Question: I have 3 textViews I'm attempting to populate using JSON - I am able to get the data into the textViews but for some reason I get incorrect data (I'm attempting to use the values for name, content and published in the JSON response below.) I also noticed the same data is repeated over and over when I should have a list of unique comments. I'm not sure exactly what I've done wrong but any suggestions are appreciated.
## JAVA:
'''
@Override
protected void onCreate(Bundle savedInstanceState) {
super.onCreate(savedInstanceState);
setContentView(R.layout.player);
String title = getIntent().getStringExtra("title");
String uploader = getIntent().getStringExtra("uploader");
String viewCount = getIntent().getStringExtra("viewCount");
TextView titleTv = (TextView) findViewById(R.id.titleTv);
TextView uploaderTv = (TextView) findViewById(R.id.uploaderTv);
TextView viewCountTv = (TextView) findViewById(R.id.viewCountTv);
titleTv.setText(title);
uploaderTv.setText("by" + uploader + " |");
viewCountTv.setText(viewCount + " views");
YouTubePlayerView youTubePlayerView = (YouTubePlayerView) findViewById(R.id.youtubeplayerview);
youTubePlayerView.initialize(API_KEY, this);
ListView lv = (ListView) findViewById(R.id.list);
CustomAdapter cus = new CustomAdapter(Player.this, list);
lv.setAdapter(cus);
Handler handler = new Handler(new Handler.Callback() {
@Override
public boolean handleMessage(Message msg) {
return false;
}
});
GetYouTubeUserCommentsTask task = new GetYouTubeUserCommentsTask(
handler, viewCount);
task.execute();
}
@Override
public void onInitializationFailure(Provider provider,
YouTubeInitializationResult result) {
Toast.makeText(getApplicationContext(), "onInitializationFailure()",
Toast.LENGTH_LONG).show();
}
@Override
public void onInitializationSuccess(Provider provider,
YouTubePlayer player, boolean wasRestored) {
if (!wasRestored) {
String video_id = getIntent().getStringExtra("id");
player.loadVideo(video_id);
}
}
public final class GetYouTubeUserCommentsTask extends
AsyncTask<Void, Void, Void> {
public static final String LIBRARY = "CommentsLibrary";
private final Handler replyTo;
private final String username;
String video_id = getIntent().getStringExtra("id");
public GetYouTubeUserCommentsTask(Handler replyTo, String username) {
this.replyTo = replyTo;
this.username = username;
}
@Override
protected Void doInBackground(Void... arg0) {
try {
HttpClient client = new DefaultHttpClient();
HttpUriRequest request = new HttpGet(
"http://gdata.youtube.com/feeds/api/videos/"
+ video_id
+ "/comments?v=2&alt=json&start-index=1&max-results=50&prettyprint=true");
HttpResponse response = client.execute(request);
String jsonString = StreamUtils.convertToString(response
.getEntity().getContent());
JSONObject json = new JSONObject(jsonString);
JSONArray jsonArray = json.getJSONObject("feed").getJSONArray(
"entry");
List<Comments> comments = new ArrayList<Comments>();
for (int i = 0; i < jsonArray.length(); i++) {
JSONObject jsonObject = jsonArray.getJSONObject(i);
String name = jsonObject.optString("name", "defaultValue");
String content = jsonObject.optString("content",
"defaultValue");
String published = jsonObject.optString("published",
"defaultValue");
list.add(new CommentsLibrary(name, content, published));
}
} catch (ClientProtocolException e) {
Log.e("Feck", e);
} catch (IOException e) {
Log.e("Feck", e);
} catch (JSONException e) {
Log.e("Feck", e);
}
return null;
}
@Override
protected void onPostExecute(Void result) {
}
}
public class CustomAdapter extends BaseAdapter {
LayoutInflater mInflater;
ArrayList<CommentsLibrary> list;
public CustomAdapter(Context context, ArrayList<CommentsLibrary> list) {
mInflater = LayoutInflater.from(context);
this.list = list;
}
@Override
public int getCount() {
// TODO Auto-generated method stub
return list.size();
}
@Override
public Object getItem(int position) {
// TODO Auto-generated method stub
return position;
}
@Override
public long getItemId(int position) {
// TODO Auto-generated method stub
return position;
}
@Override
public View getView(int position, View convertView, ViewGroup parent) {
// TODO Auto-generated method stub
ViewHolder holder;
if (convertView == null) {
convertView = mInflater.inflate(R.layout.list_item, parent,
false);
holder = new ViewHolder();
holder.tv1 = (TextView) convertView
.findViewById(R.id.textView1);
holder.tv2 = (TextView) convertView
.findViewById(R.id.textView2);
holder.tv3 = (TextView) convertView
.findViewById(R.id.textView3);
convertView.setTag(holder);
} else {
holder = (ViewHolder) convertView.getTag();
}
holder.tv1.setText(list.get(position).getName());
holder.tv2.setText(list.get(position).getContent());
holder.tv3.setText(list.get(position).getPublished());
return convertView;
}
class ViewHolder {
TextView tv1, tv2, tv3;
}
}
}
'''
## JSON RESPONSE:
'''
{"encoding":"UTF-8","feed":{"logo":{"$t":"http:\/\/www.gstatic.com\/youtube\/img\/logo.png"},"link":[{"type":"application\/atom+xml","href":"http:\/\/gdata.youtube.com\/feeds\/api\/videos\/AaWp8YZi1Ns\/comments?v=2","rel":"http:\/\/schemas.google.com\/g\/2005#feed"},{"type":"application\/atom+xml","href":"http:\/\/gdata.youtube.com\/feeds\/api\/videos\/AaWp8YZi1Ns\/comments\/batch?v=2","rel":"http:\/\/schemas.google.com\/g\/2005#batch"},{"type":"application\/atom+xml","href":"http:\/\/gdata.youtube.com\/feeds\/api\/videos\/AaWp8YZi1Ns\/comments?alt=json&max-results=50&v=2","rel":"self"},{"type":"application\/atomsvc+xml","href":"http:\/\/gdata.youtube.com\/feeds\/api\/videos\/AaWp8YZi1Ns\/comments?alt=atom-service&v=2","rel":"service"},{"type":"application\/atom+xml","href":"http:\/\/gdata.youtube.com\/feeds\/api\/videos\/AaWp8YZi1Ns\/comments?alt=json&alt=json&start-token=Gq4ECqsECDISpgQACgAAAEQSAQAgAAgAEAIAgQALIAIAACFAAAAAAACQMCGAYQAkgASQACEAAgEAAAAQAHAAAQQAoQCYAIFGAEAIKgMgBAASASACAAgAAAABBAAKIAAAAJgMIAjARIAAAAUAAAAIAhCDMggSCAQAAAIIAAQEiAAgBAAQQEIIEAAEAACBgShAAiAAAAgAAAIAgQAgAYXEAiMAAgACAAAQAACAQAAQACCAAQQASAQQAAgAAEREAAAAAYABQSAAAABAQAAAhAAKBBAgQAAAACIAAAIECBMCgQBMAAACEEAQAIBAAIQgAIgAJgAAEJgAAgBAABIBCIAAAAgEASABAAIAAAAiAgCAgAAIABgEACEEAAgIAAgAQAAAAAACAAVAWIAQkAiBwAAAJAASACgCAAAECEASBIwwAEAAQhBAADAAAAAAAABAABAxYAACACAhAAEEgAAgQAABAABAARAgISAAAgAAAgYCEAAAYjAAIEABGQEAAABAAAAUAAAAggAAIAELACAJEIAAAABAEEAAg4AEUgABAAggShAADAABASADAAAAACgZRACAAAAEAAAIAAoQCHALIgEAAAAKAAAAAC4AAABAQAAAAAQAQAAAAiAAAAAABBRABAABFEMAQAAEAAIIQABMhAQQAAAYgABCAAIgABAAAMACAAYYIAggABIEBACEoAAIEAEABAEAAAsIQEAAAAAgAAAEEAAAAKFAgAQECAgAASkARhARKJzIiNL4gLsCMJScl6aUtbsCOAFAAQ%3D%3D&max-results=50&v=2","rel":"next"}],"openSearch$totalResults":{"$t":664},"xmlns":"http:\/\/www.w3.org\/2005\/Atom","id":{"$t":"tag:youtube.com,2008:video:AaWp8YZi1Ns:comments"},"author":[{"uri":{"$t":"http:\/\/www.youtube.com\/"},"name":{"$t":"YouTube"}}],"xmlns$openSearch":"http:\/\/a9.com\/-\/spec\/opensearch\/1.1\/","category":[{"scheme":"http:\/\/schemas.google.com\/g\/2005#kind","term":"http:\/\/gdata.youtube.com\/schemas\/2007#comment"}],"xmlns$gd":"http:\/\/schemas.google.com\/g\/2005","updated":{"$t":"2013-12-16T16:26:06.146Z"},"xmlns$yt":"http:\/\/gdata.youtube.com\/schemas\/2007","gd$etag":"W\/"C0YCR38_fip7I2A9Wh5UEkw."","entry":[{"yt$videoid":{"$t":"AaWp8YZi1Ns"},"content":{"$t":"He was doin his shit before Logic though. I don't think either of them know
each other. Wax is a lot older."},"id":{"$t":"tag:youtube.com,2008:video:AaWp8YZi1Ns:comment:z13eg1lpnsbjffkvh23bczqysty3dld0f"},"yt$googlePlusUserId":{"$t":"108900457503123436988"},"author":[{"yt$userId":{"$t":"CHSZNY4x6F6pWRJobUoFYQ"},"uri":{"$t":"http:\/\/gdata.youtube.com\/feeds\/api\/users\/CHSZNY4x6F6pWRJobUoFYQ"},"name":{"$t":"Aaron Tucci"}}],"title":{"$t":"He was doin his ..."},"category":[{"scheme":"http:\/\/schemas.google.com\/g\/2005#kind","term":"http:\/\/gdata.youtube.com\/schemas\/2007#comment"}],"updated":{"$t":"2013-11-20T17:14:52.000Z"},"gd$etag":"W\/"DUENQ347eCp7I2A9Wh5XGUs."","link":[{"type":"application\/atom+xml","href":"http:\/\/gdata.youtube.com\/feeds\/api\/videos\/AaWp8YZi1Ns?v=2","rel":"related"},{"type":"text\/html","href":"http:\/\/www.youtube.com\/watch?v=AaWp8YZi1Ns","rel":"alternate"},{"type":"application\/atom+xml","href":"http:\/\/gdata.youtube.com\/feeds\/api\/videos\/AaWp8YZi1Ns\/comments\/z13eg1lpnsbjffkvh23bczqysty3dld0f?v=2","rel":"self"}],"published":{"$t":"2013-11-20T17:14:52.000Z"},"yt$channelId":{"$t":"UCCHSZNY4x6F6pWRJobUoFYQ"},"yt$replyCount":{"$t":0}},{"yt$videoid":{"$t":"AaWp8YZi1Ns"},"content":{"$t":"This will play at my funeral"},"id":{"$t":"tag:youtube.com,2008:video:AaWp8YZi1Ns:comment:z12qdzqpvtzzgb3wn04cefsy5yfbtpwgfr40k"},"yt$googlePlusUserId":{"$t":"114722569313545191091"},"author":[{"yt$userId":{"$t":"SSYvgm-__QWJ-QBn7WBCOA"},"uri":{"$t":"http:\/\/gdata.youtube.com\/feeds\/api\/users\/EvincentDavis73"},"name":{"$t":"EvincentDavis73"}}],"title":{"$t":"This will play at ..."},"category":[{"scheme":"http:\/\/schemas.google.com\/g\/2005#kind","term":"http:\/\/gdata.youtube.com\/schemas\/2007#comment"}],"updated":{"$t":"2013-11-25T22:03:55.000Z"},"gd$etag":"W\/"DUcHRH47eCp7I2A9Wh5WFEw."","link":[{"type":"application\/atom+xml","href":"http:\/\/gdata.youtube.com\/feeds\/api\/videos\/AaWp8YZi1Ns?v=2","rel":"related"},{"type":"text\/html","href":"http:\/\/www.youtube.com\/watch?v=AaWp8YZi1Ns","rel":"alternate"},{"type":"application\/atom+xml","href":"http:\/\/gdata.youtube.com\/feeds\/api\/videos\/AaWp8YZi1Ns\/comments\/z12qdzqpvtzzgb3wn04cefsy5yfbtpwgfr40k?v=2","rel":"self"}],"published":{"$t":"2013-11-25T22:03:55.000Z"},"yt$channelId":{"$t":"UCSSYvgm-__QWJ-QBn7WBCOA"},"yt$replyCount":{"$t":0}},{"yt$videoid":{"$t":"AaWp8YZi1Ns"},"content":{"$t":"Damn Wax, will always be chill"},"id":{"$t":"tag:youtube.com,2008:video:AaWp8YZi1Ns:comment:ENZPbF_dkcQPL32E3PWUkDO2TriUzzdwwutHskE4KyI"},"author":[{"yt$userId":{"$t":"HvHwTN1oQo8ReLJizlGeTA"},"uri":{"$t":"http:\/\/gdata.youtube.com\/feeds\/api\/users\/HvHwTN1oQo8ReLJizlGeTA"},"name":{"$t":"Mark Henry Salvador"}}],"title":{"$t":"Damn Wax, will ..."},"category":[{"scheme":"http:\/\/schemas.google.com\/g\/2005#kind","term":"http:\/\/gdata.youtube.com\/schemas\/2007#comment"}],"updated":{"$t":"2013-10-22T17:57:38.000Z"},"gd$etag":"W\/"DkEBSX47eCp7I2A9Wh5RFEs."","link":[{"type":"application\/atom+xml","href":"http:\/\/gdata.youtube.com\/feeds\/api\/videos\/AaWp8YZi1Ns?v=2","rel":"related"},{"type":"text\/html","href":"http:\/\/www.youtube.com\/watch?v=AaWp8YZi1Ns","rel":"alternate"},{"type":"application\/atom+xml","href":"http:\/\/gdata.youtube.com\/feeds\/api\/videos\/AaWp8YZi1Ns\/comments\/ENZPbF_dkcQPL32E3PWUkDO2TriUzzdwwutHskE4KyI?v=2","rel":"self"}],"published":{"$t":"2013-10-22T17:57:38.000Z"},"yt$channelId":{"$t":"UCHvHwTN1oQo8ReLJizlGeTA"},"yt$replyCount":{"$t":0}},{"yt$videoid":{"$t":"AaWp8YZi1Ns"},"content":{"$t":"Chill song"},"id":{"$t":"tag:youtube.com,2008:video:AaWp8YZi1Ns:comment:ENZPbF_dkcS4GpS8ZITWuVUsUYNyrGQGWajSGKIXO38"},"author":[{"yt$userId":{"$t":"hXnILfiYMX0Li4Ok99RDVQ"},"uri":{"$t":"http:\/\/gdata.youtube.com\/feeds\/api\/users\/hXnILfiYMX0Li4Ok99RDVQ"},"name":{"$t":"thedudesons55xD"}}],"title":{"$t":"Chill song"},"category":[{"scheme":"http:\/\/schemas.google.com\/g\/2005#kind","term":"http:\/\/gdata.youtube.com\/schemas\/2007#comment"}],"updated":{"$t":"2013-10-18T17:38:09.000Z"},"gd$etag":"W\/"DU8MSH47eCp7I2A9Wh5REUw."","link":[{"type":"application\/atom+xml","href":"http:\/\/gdata.youtube.com\/feeds\/api\/videos\/AaWp8YZi1Ns?v=2","rel":"related"},{"type":"text\/html","href":"http:\/\/www.youtube.com\/watch?v=AaWp8YZi1Ns","rel":"alternate"},{"type":"application\/atom+xml","href":"http:\/\/gdata.youtube.com\/feeds\/api\/videos\/AaWp8YZi1Ns\/comments\/ENZPbF_dkcS4GpS8ZITWuVUsUYNyrGQGWajSGKIXO38?v=2","rel":"self"}],"published":{"$t":"2013-10-18T17:38:09.000Z"},"yt$channelId":{"$t":"UChXnILfiYMX0Li4Ok99RDVQ"},"yt$replyCount":{"$t":0}},{"yt$videoid":{"$t":"AaWp8YZi1Ns"},"content":{"$t":"Jammed to this song at the Lancaster show, just fuckin great."},"id":{"$t":"tag:youtube.com,2008:video:AaWp8YZi1Ns:comment:ENZPbF_dkcRbJyAUdl6-zrqjvoZsxzicrhGx2ZovIaI"},"author":[{"yt$userId":{"$t":"-EhhQyun4YBw_LvMZXwXRg"},"uri":{"$t":"http:\/\/gdata.youtube.com\/feeds\/api\/users\/-EhhQyun4YBw_LvMZXwXRg"},"name":{"$t":"RadiationDubstep"}}],"title":{"$t":"Jammed to this song ..."},"category":[{"scheme":"http:\/\/schemas.google.com\/g\/2005#kind","term":"http:\/\/gdata.youtube.com\/schemas\/2007#comment"}],"updated":{"$t":"2013-10-17T19:32:12.000Z"},"gd$etag":"W\/"AkQHQ347eCp7I2A9Wh5REE4."","link":[{"type":"application\/atom+xml","href":"http:\/\/gdata.youtube.com\/feeds\/api\/videos\/AaWp8YZi1Ns?v=2","rel":"related"},{"type":"text\/html","href":"http:\/\/www.youtube.com\/watch?v=AaWp8YZi1Ns","rel":"alternate"},{"type":"application\/atom+xml","href":"http:\/\/gdata.youtube.com\/feeds\/api\/videos\/AaWp8YZi1Ns\/comments\/ENZPbF_dkcRbJyAUdl6-zrqjvoZsxzicrhGx2ZovIaI?v=2","rel":"self"}],"published":{"$t":"2013-10-17T19:32:12.000Z"},"yt$channelId":{"$t":"UC-EhhQyun4YBw_LvMZXwXRg"},"yt$replyCount":{"$t":0}},{"yt$videoid":{"$t":"AaWp8YZi1Ns"},"content":{"$t":"he sounds like logic"},"id":{"$t":"tag:youtube.com,2008:video:AaWp8YZi1Ns:comment:ENZPbF_dkcSsgrj7dLTiPt_IbMf0WCv3vPaBnNorDEE"},"author":[{"yt$userId":{"$t":"IVTqw7FaRUFdTgK6-XCJsg"},"uri":{"$t":"http:\/\/gdata.youtube.com\/feeds\/api\/users\/IVTqw7FaRUFdTgK6-XCJsg"},"name":{"$t":"Johnny Trikhin"}}],"title":{"$t":"he sounds like logic"},"category":[{"scheme":"http:\/\/schemas.google.com\/g\/2005#kind","term":"http:\/\/gdata.youtube.com\/schemas\/2007#comment"}],"updated":{"$t":"2013-10-17T03:06:36.000Z"},"gd$etag":"W\/"A0YNR347eCp7I2A9Wh5SGUo."","link":[{"type":"application\/atom+xml","href":"http:\/\/gdata.youtube.com\/feeds\/api\/videos\/AaWp8YZi1Ns?v=2","rel":"related"},{"type":"text\/html","href":"http:\/\/www.youtube.com\/watch?v=AaWp8YZi1Ns","rel":"alternate"},{"type":"application\/atom+xml","href":"http:\/\/gdata.youtube.com\/feeds\/api\/videos\/AaWp8YZi1Ns\/comments\/ENZPbF_dkcSsgrj7dLTiPt_IbMf0WCv3vPaBnNorDEE?v=2","rel":"self"}],"published":{"$t":"2013-10-17T03:06:36.000Z"},"yt$channelId":{"$t":"UCIVTqw7FaRUFdTgK6-XCJsg"},"yt$replyCount":{"$t":0}},{"yt$videoid":{"$t":"AaWp8YZi1Ns"},"content":{"$t":"Hats off to Wax AND EOM, people don't give E enough credit"},"id":{"$t":"tag:youtube.com,2008:video:AaWp8YZi1Ns:comment:ENZPbF_dkcT6kdus1Qc0wE8XcjPxgFjuZ26nZfV8EQM"},"author":[{"yt$userId":{"$t":"tmYlMT3VSyjLOt6KXeTJjg"},"uri":{"$t":"http:\/\/gdata.youtube.com\/feeds\/api\/users\/tmYlMT3VSyjLOt6KXeTJjg"},"name":{"$t":"PZMCWEequalsMC3"}}],"title":{"$t":"Hats off to Wax AND ..."},"category":[{"scheme":"http:\/\/schemas.google.com\/g\/2005#kind","term":"http:\/\/gdata.youtube.com\/schemas\/2007#comment"}],"updated":{"$t":"2013-10-08T04:31:11.000Z"},"gd$etag":"W\/"DEEDQH47eCp7I2A9Wh5SEk0."","link":[{"type":"application\/atom+xml","href":"http:\/\/gdata.you...
'''

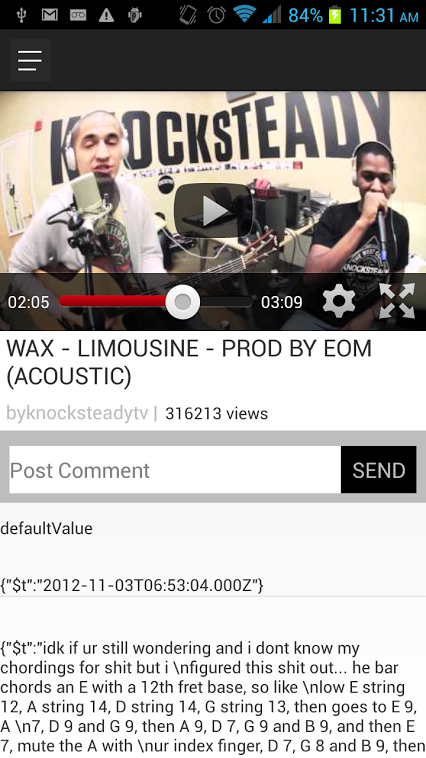
Answer: Change this line, You are not updated the right list of information
'''
list.add(new CommentsLibrary(name, content, published));
'''
You are instantiating the wrong type of object. Your 'ArrayList' expects 'Comments' so make this change below to instantiate a 'Comments' Object.
'''
comments.add(new CommentsLibrary(name, content, published));
'''
to
'''
comments.add(new Comments(name, content, published));
'''
or if the 'CommentsLibrary' is actually what you want then Change your ArrayList and adapter to accept this Type.
Let me know if this is the problem. It looks to me like 'list' is not what you want to add items to. And you want to add them to the comments ArrayList
And also when initializeing your adapter use the 'comments' Arraylist As well
'''
CustomAdapter cus = new CustomAdapter(Player.this, comments);
'''
I believe you are never calling 'setName(name);' 'setContent(content);' 'setPublished(published);'
Make sure you are actually Calling these in your constructor in 'CommentsLibrary.java'
Besides actually Having some problems with your layouts and your classes that we had fixed yesterday you have been 'parsing' the 'JSON' data wrong. I fixed the parsing logic for you and you can probably copy and paste this code into your 'doInBackground()' Method.
That should be it. Just replace your method with this one. And all should be well!
Good Luck.
CODE
'''
@Override
protected Void doInBackground(Void... arg0) {
DefaultHttpClient client = null;
HttpGet getMethod = null;
HttpResponse response = null;
HttpEntity entity = null;
URI requestUri = null;
try {
client = new DefaultHttpClient();
requestUri = new URI("http://gdata.youtube.com/feeds/api/videos/"
+ video_id
+ "/comments?v=2&alt=json&start-index=1&max-results=50&prettyprint=true");
getMethod = new HttpGet(requestUri);
response = client.execute(getMethod);
if(response.getStatusLine().getStatusCode() == HttpStatus.SC_OK){
entity = response.getEntity();
String jsonString = EntityUtils.toString(entity);
JSONObject json = new JSONObject(jsonString);
// Get the Feed From the JSON Response
JSONObject feeds = json.getJSONObject("feed");
JSONArray entryArray = feeds.getJSONArray("entry");
for(int i = 0; i < entryArray.length(); i++){
// Get the entry at index 0
JSONObject entry = entryArray.getJSONObject(i);
// Get the Published data
JSONObject publishedObject = entry.getJSONObject("published");
published = publishedObject.getString("$t");
// Get the Content of the Comment
JSONObject contentObject = entry.getJSONObject("content");
content = contentObject.getString($t);
// Get the Author of the content
JSONArray commentNames = entry.getJSONArray("author");
for(int j = 0; j < commentNames.length(); j++){
// Get the Author Object at the first index
JSONObject singleAuthor = commentNames.getJSONObject(j);
JSONObject authorName = singleAuthor.getJSONObject("name");
name = authorName.getString("$t");
}
comments.add(new CommentsLibrary(name, content, published));
}
}
}catch (ClientProtocolException e) {
Log.d("ClientProtocolException", ""+ e);
}catch(URISyntaxException e){
Log.d("URISyntaxException",""+ e);
} catch (IOException e) {
Log.d("IOException",""+ e);
} catch (JSONException e) {
Log.d("JSONException",""+ e);
}
return null;
}
'''